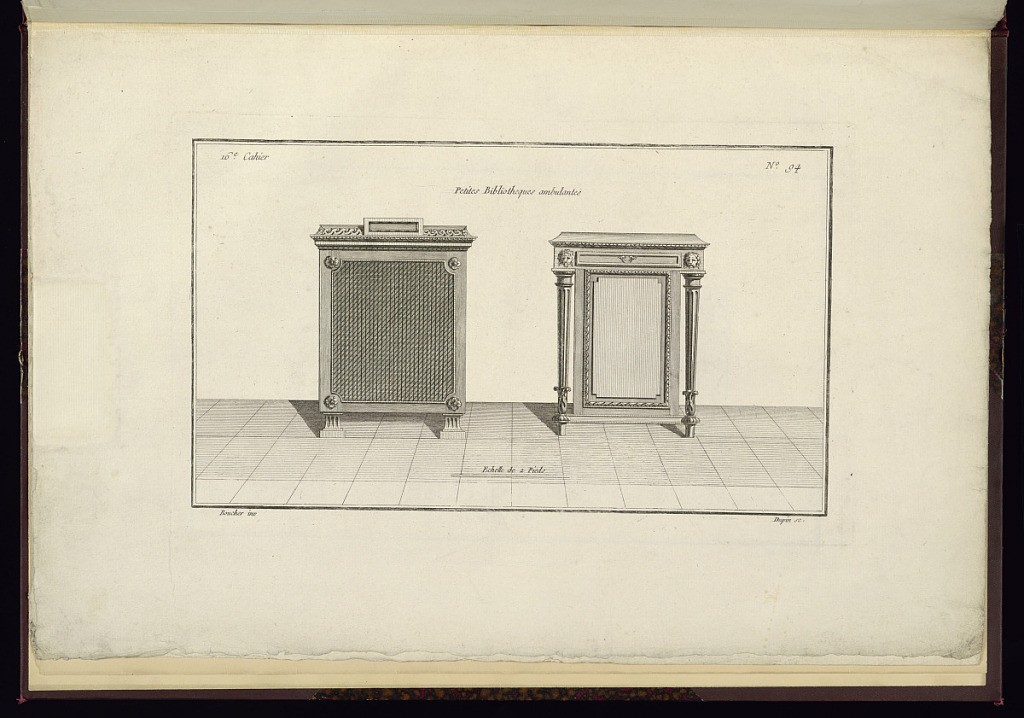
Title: Petites Bibliotheques ambulates
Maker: Juste-François Boucher, French, 1736 – 1782
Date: ca. 1775
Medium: Engraving on off white laid paper
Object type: Print
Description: Designs for two covered mobile bookcases decorated with ornament motifs including wave pattern, lamb tongue, rosettes, fluting, gadrooning, lion heads, and acanthus leaves. The plate is signed.